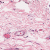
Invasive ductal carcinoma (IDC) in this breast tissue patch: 0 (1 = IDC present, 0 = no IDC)